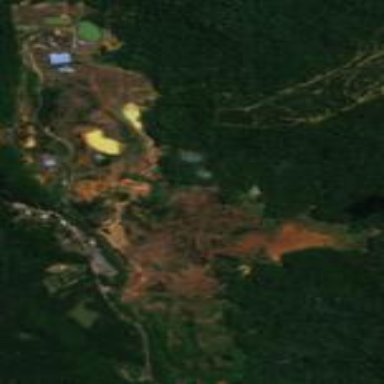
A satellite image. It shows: Industrial mine within quarry area.